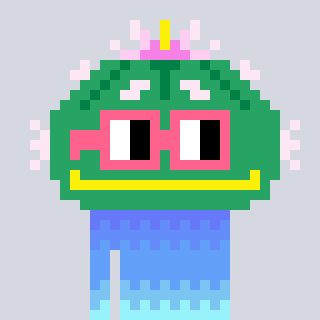
a pixel art character with square pink glasses, a peyote-shaped head and a peachy-colored body on a cool background